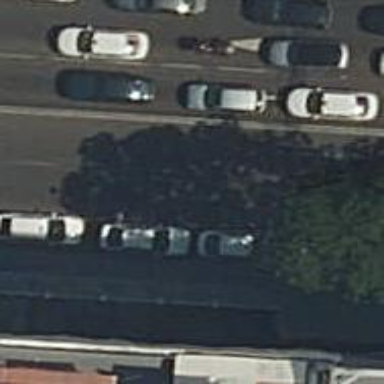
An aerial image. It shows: Taxi stand.